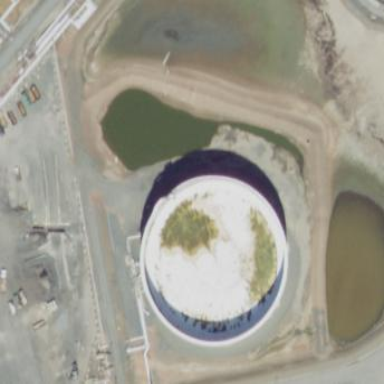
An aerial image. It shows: Storage tank which is man-made.